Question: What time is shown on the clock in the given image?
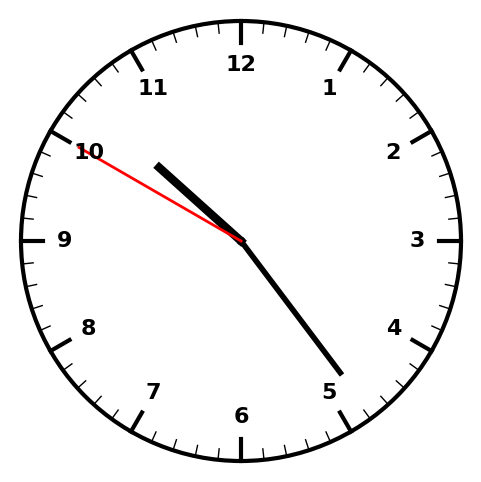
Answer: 10:23:50